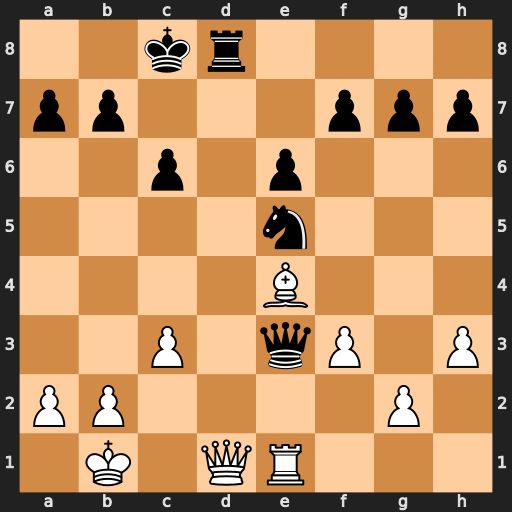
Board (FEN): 2kr4/pp3ppp/2p1p3/4n3/4B3/2P1qP1P/PP4P1/1K1QR3
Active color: w
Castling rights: -
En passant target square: -
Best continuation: Qxd8+ Kxd8 Rxe3